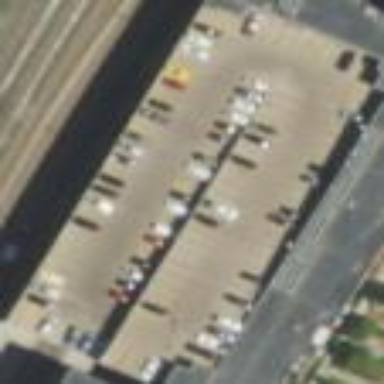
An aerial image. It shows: Rooftop parking area attached to building.